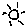
Label: sun